Question: I have a DependencyProperty declared like so;
'''
Public ReadOnly ShowHideAddButtonProperty As DependencyProperty = DependencyProperty.Register("ShowHideAddButton", GetType(Boolean), GetType(DataNavigator), New FrameworkPropertyMetadata(True, FrameworkPropertyMetadataOptions.AffectsRender, New PropertyChangedCallback(AddressOf OnShowHideAddButtonChanged)))
'''
It forms part of a standalone UserControl that I'm building (both because it will be useful to me in the future and because it's a good way to learn). When the control is first added to a project and that project is run it works well, thereafter it throws an ArguementException with a message stating that 'ShowHideAddButton' property was already registered by 'MyControl'.
So as one does I started looking up the possibility of Unregistering the dependency property but it would appear that this is not a good idea. Two questions arise from this.
To add further clarity, in the light of the answer below here is the full code relating to the dependency property. Making the method Shared causes 'ShowHideAddButton' and 'Add' to throw the same error as mentioned in my comment to the answer.
'''
Public Shared ReadOnly ShowHideAddButtonProperty As DependencyProperty = DependencyProperty.Register("ShowHideAddButton", GetType(Boolean), GetType(DataNavigator), New FrameworkPropertyMetadata(True, FrameworkPropertyMetadataOptions.AffectsRender, New PropertyChangedCallback(AddressOf OnShowHideAddButtonChanged)))
'''////////////////////////////////////////////////////////////////////////////////////////////////////
''' <summary>
''' Gets or sets a value indicating whether the hide add button is shown.
''' </summary>
'''
''' <value> true if show hide add button, false if not. </value>
'''////////////////////////////////////////////////////////////////////////////////////////////////////
<Description("Set the visibility of the Add button on the Navigator Control"), Category("Navigator Buttons Visibility")>
Public Property ShowHideAddButton As Boolean
Get
Return CBool(GetValue(ShowHideAddButtonProperty))
End Get
Set(ByVal value As Boolean)
SetValue(ShowHideAddButtonProperty, value)
End Set
End Property
Private Shared Sub OnShowHideAddButtonChanged()
If ShowHideAddButton = True Then 'this now throws an error as well as Add below
Add.Visibility = Windows.Visibility.Visible 'Add being the button whose visibility is to be changed
Else
Add.Visibility = Windows.Visibility.Collapsed
End If
End Sub
'''
1) why is this error occurring in the first place...presumably it's an error in my original code, but as it compiles without error I'm not sure what it might be?
2) Is it sufficient to simply wrap the offending line in a try Catch block to catch the offending error which is probably doable but doesn't really solve the problem or inform me as to why it's happening in the first place.
Some additional info:
The actual Control looks not unlike this:

It is comprised of a number of separate buttons and textboxes, and in the case of this problem the DependencyProperty ShowHideAddButton is a property of the DataNavigator Control but it needs to trigger the visibility of the Button named AddButton in the control. My problem is trying to figure out how to refer to that button.
Thanks
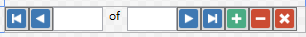
Answer: The new dependency property you declared shall be static (shared in VB.Net): 'Public Shared ReadOnly ShowHideAddButtonProperty As DependencyProperty = DependencyProperty.Register("ShowHideAddButton", GetType(Boolean), GetType(DataNavigator), New FrameworkPropertyMetadata(True, FrameworkPropertyMetadataOptions.AffectsRender, New PropertyChangedCallback(AddressOf OnShowHideAddButtonChanged)))'
Check this out: <URL>
The PropertyChangedCallback needs to be changed to PropertyMetadata in the DependencyProperty.Register.
Then the OnShowHideAddButtonChanged method's paramter signature needs to be changed to '(DependencyObject dependencyObject, DependencyPropertyChangedEventArgs eventArgs).' Finally, in that method, you can reach your control like this 'var control = dependecyObject as YourControl.' Therefore you can reach the instance fields, properties and methods in the static method.